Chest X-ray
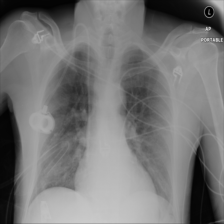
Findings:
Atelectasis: negative
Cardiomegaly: negative
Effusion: negative
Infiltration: negative
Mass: negative
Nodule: negative
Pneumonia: negative
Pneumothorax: negative
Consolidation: negative
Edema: negative
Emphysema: negative
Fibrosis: negative
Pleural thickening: negative
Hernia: negative